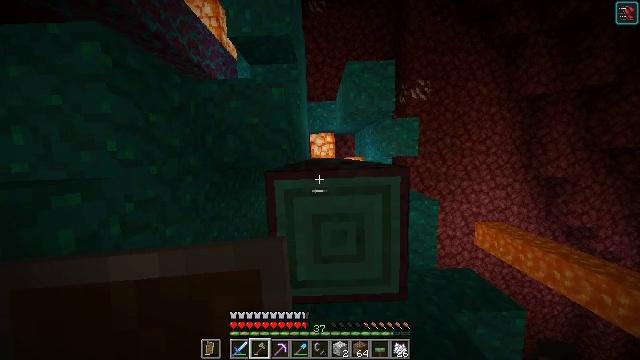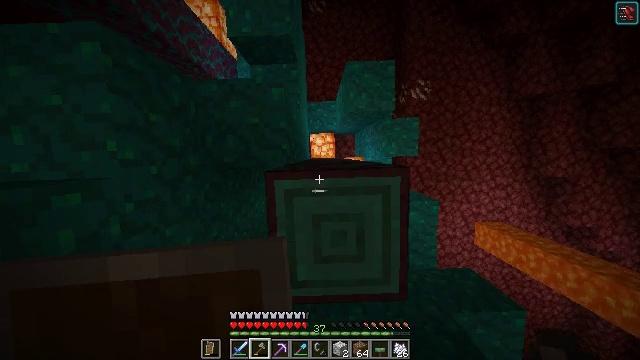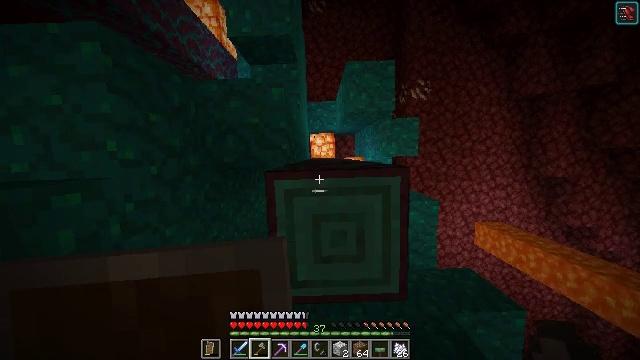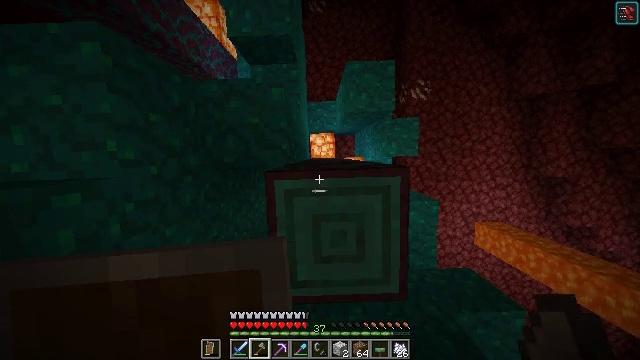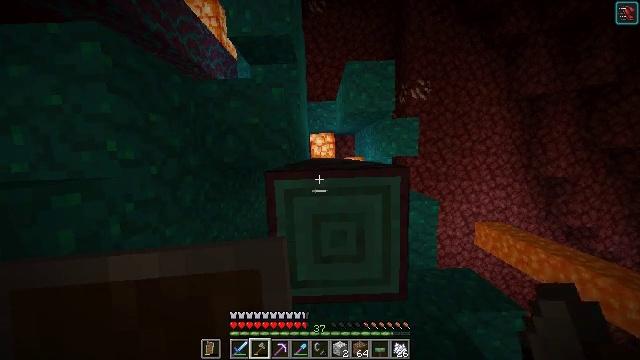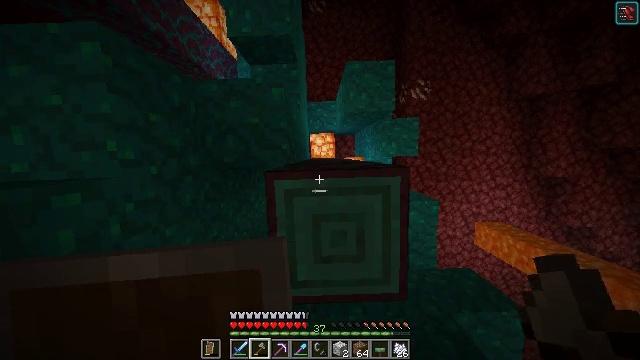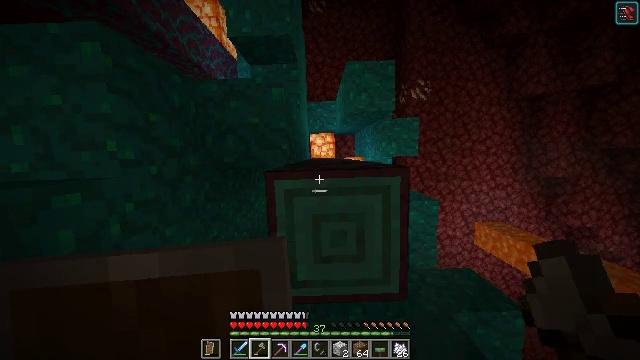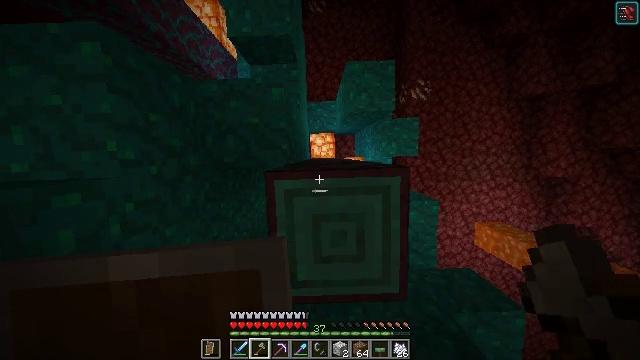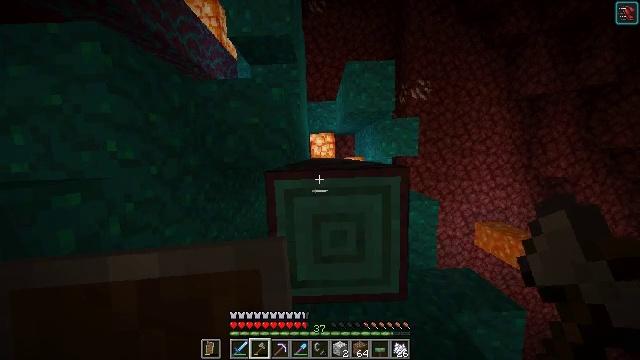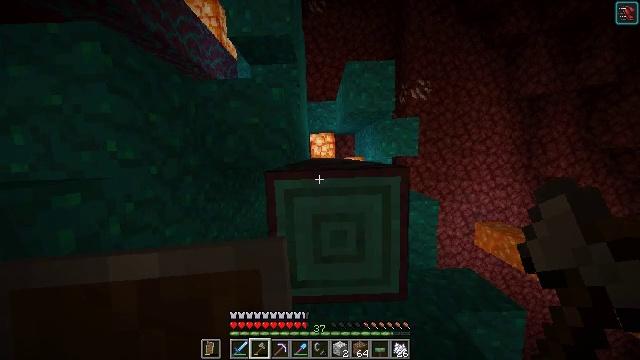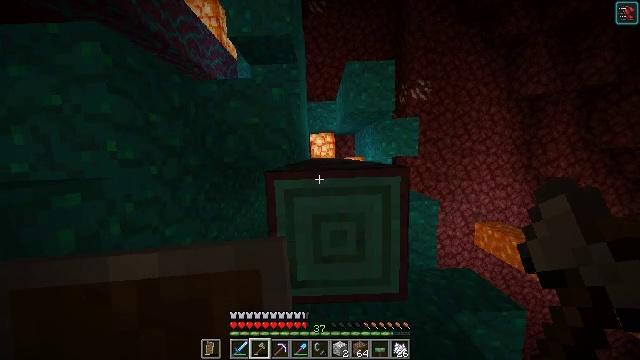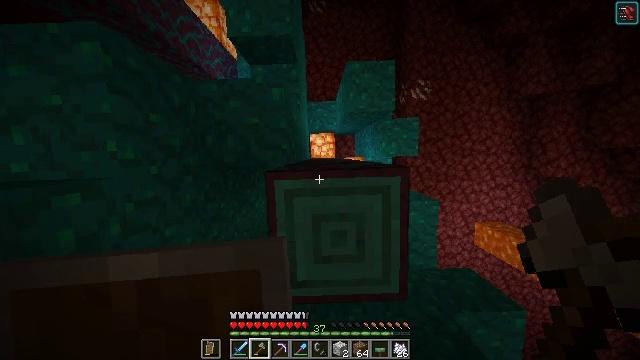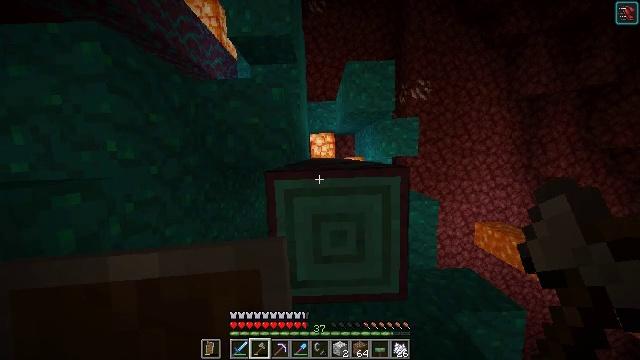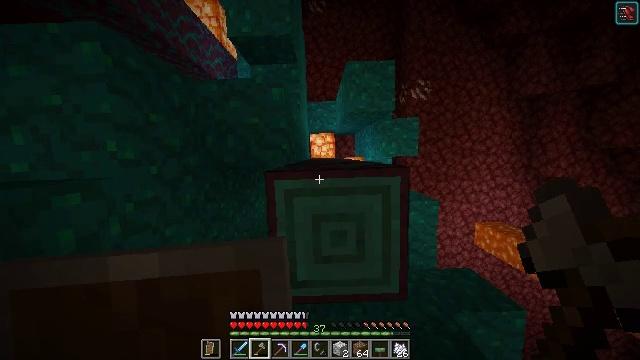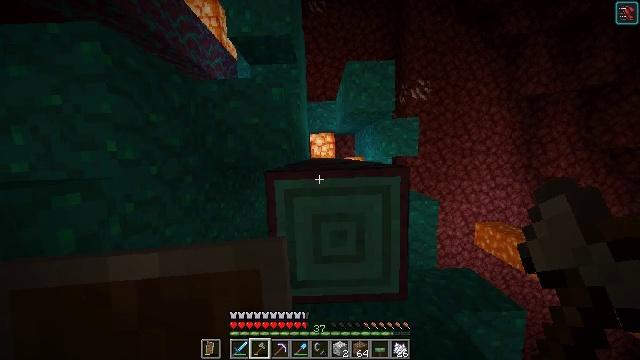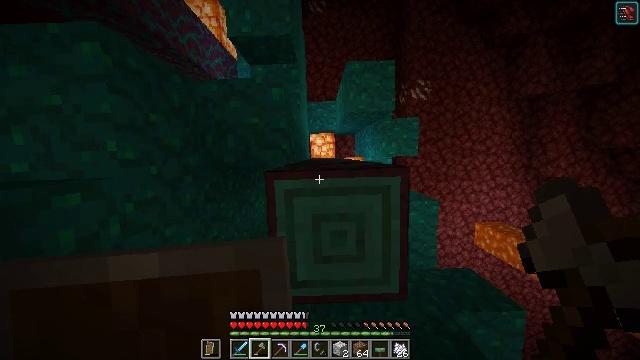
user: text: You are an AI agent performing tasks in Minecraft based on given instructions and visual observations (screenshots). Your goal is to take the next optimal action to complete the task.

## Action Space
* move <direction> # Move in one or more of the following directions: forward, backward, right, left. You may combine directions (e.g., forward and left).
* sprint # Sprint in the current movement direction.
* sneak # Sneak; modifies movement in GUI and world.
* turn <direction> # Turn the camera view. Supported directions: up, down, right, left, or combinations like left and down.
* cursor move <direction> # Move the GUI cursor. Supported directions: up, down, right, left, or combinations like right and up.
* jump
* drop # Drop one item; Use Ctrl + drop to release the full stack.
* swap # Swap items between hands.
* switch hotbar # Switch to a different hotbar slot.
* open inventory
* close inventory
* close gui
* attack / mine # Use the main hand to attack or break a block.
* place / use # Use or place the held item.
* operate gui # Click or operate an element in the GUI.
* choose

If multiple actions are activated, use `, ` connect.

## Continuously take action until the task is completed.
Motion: motion action
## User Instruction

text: Gather warped stem with an axe.
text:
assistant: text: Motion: no_op
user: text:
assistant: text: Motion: no_op
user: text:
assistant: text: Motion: no_op
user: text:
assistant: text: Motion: no_op
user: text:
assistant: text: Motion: no_op
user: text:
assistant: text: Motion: no_op
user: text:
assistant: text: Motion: no_op
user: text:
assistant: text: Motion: no_op
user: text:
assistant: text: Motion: no_op
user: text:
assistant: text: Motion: no_op
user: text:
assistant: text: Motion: no_op
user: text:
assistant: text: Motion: no_op
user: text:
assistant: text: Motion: no_op
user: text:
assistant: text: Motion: no_op
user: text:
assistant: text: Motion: no_op
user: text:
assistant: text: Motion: no_op
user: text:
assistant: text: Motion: no_op
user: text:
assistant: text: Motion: no_op
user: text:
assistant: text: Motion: no_op
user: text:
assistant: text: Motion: no_op
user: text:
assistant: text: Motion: no_op
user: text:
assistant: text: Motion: no_op
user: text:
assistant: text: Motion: no_op
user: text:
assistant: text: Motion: no_op
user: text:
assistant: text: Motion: no_op
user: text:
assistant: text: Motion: no_op
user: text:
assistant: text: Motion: no_op
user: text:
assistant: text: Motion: no_op
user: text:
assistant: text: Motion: no_op
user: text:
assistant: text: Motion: no_op